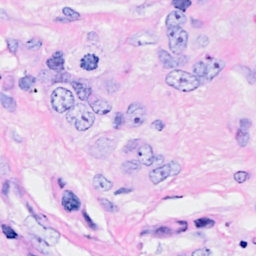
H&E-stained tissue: Breast